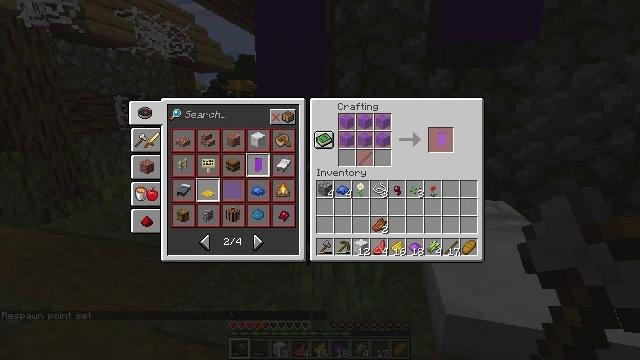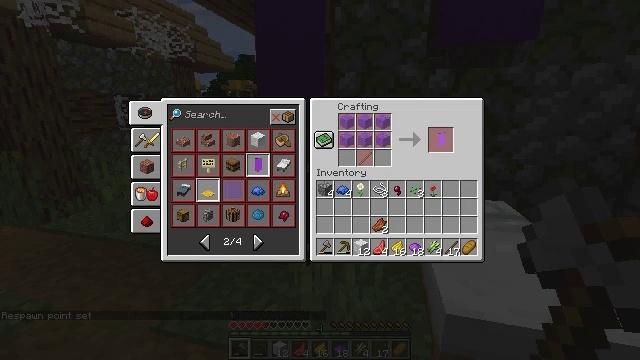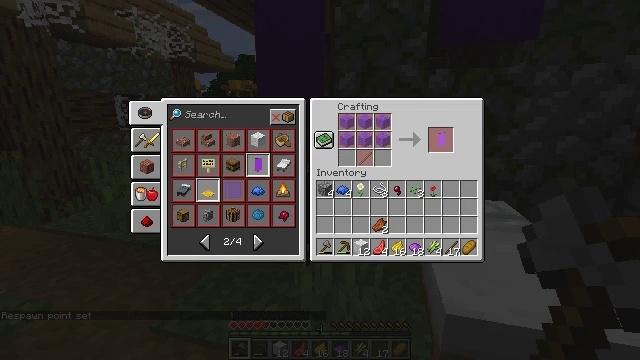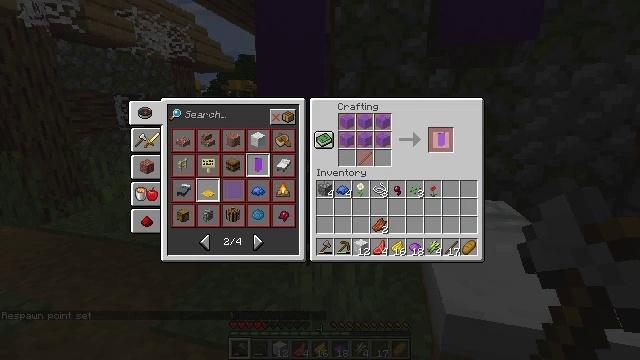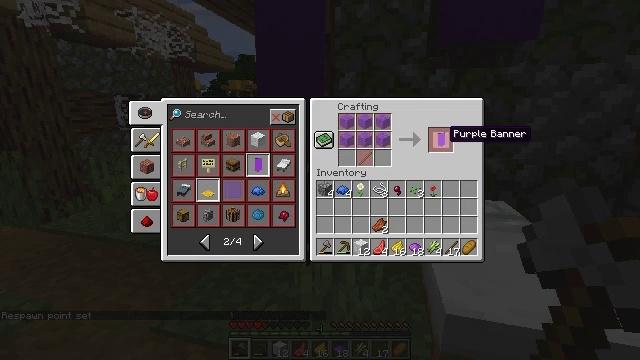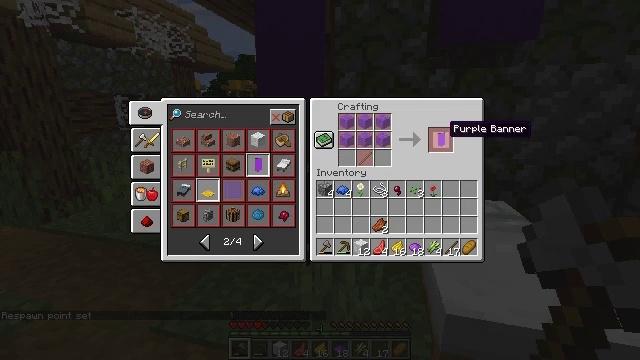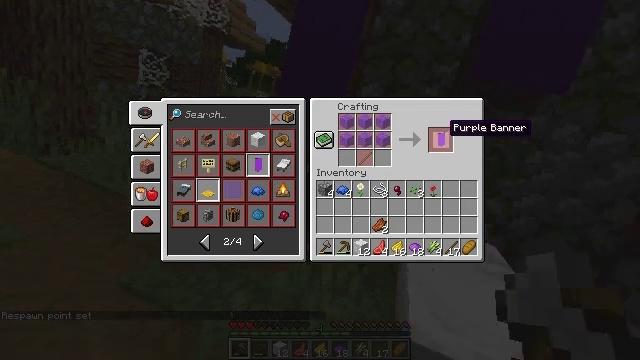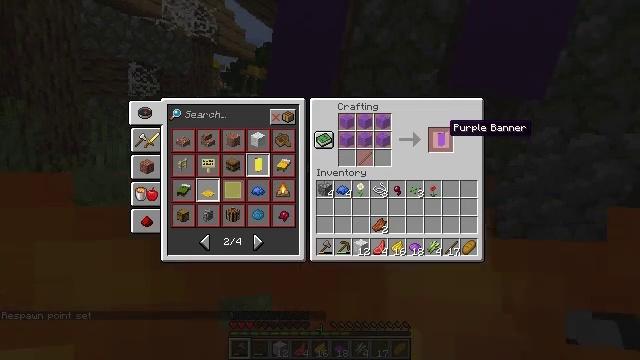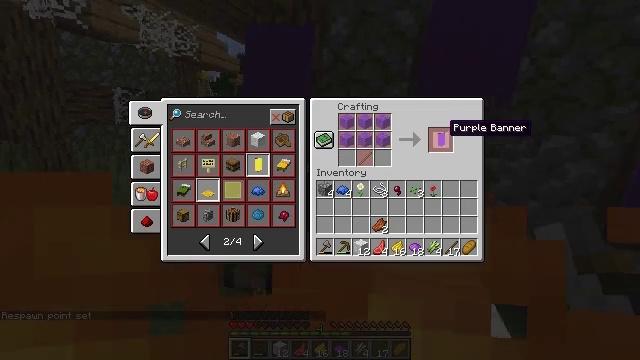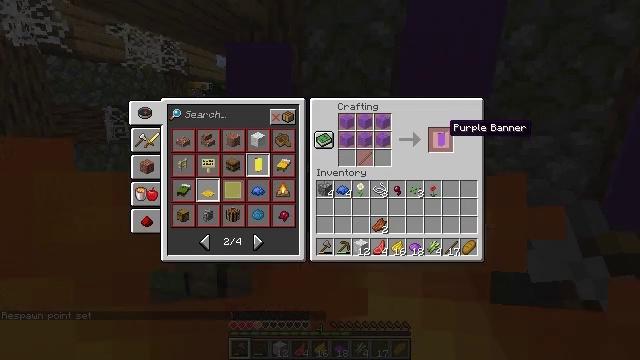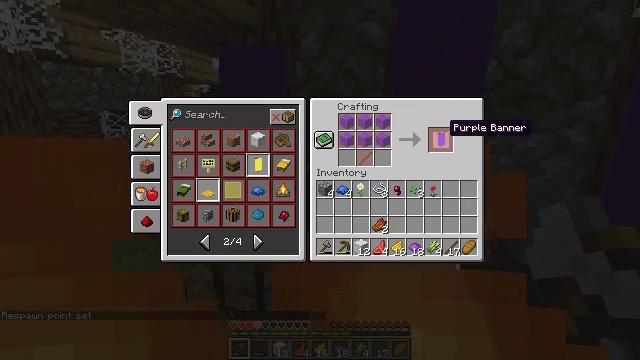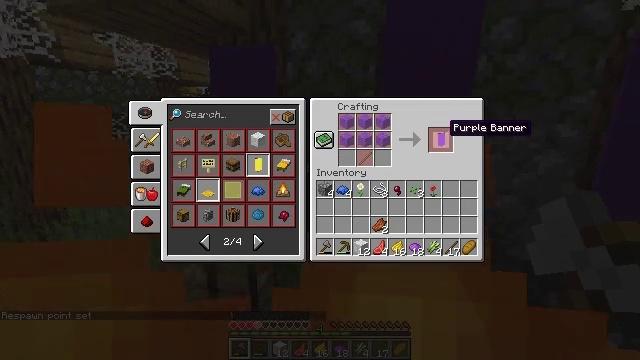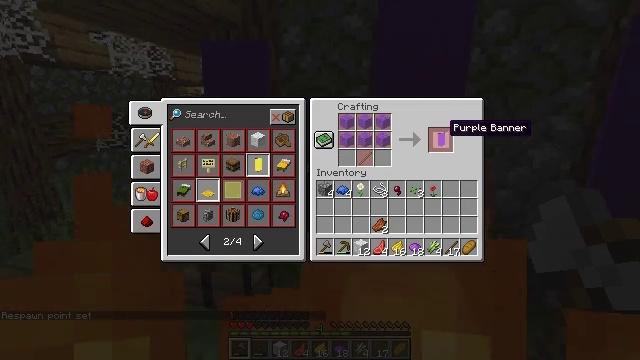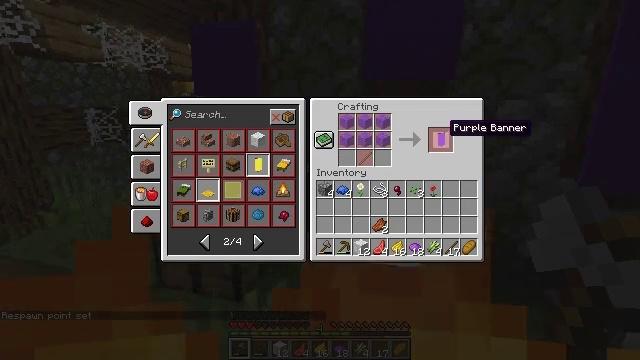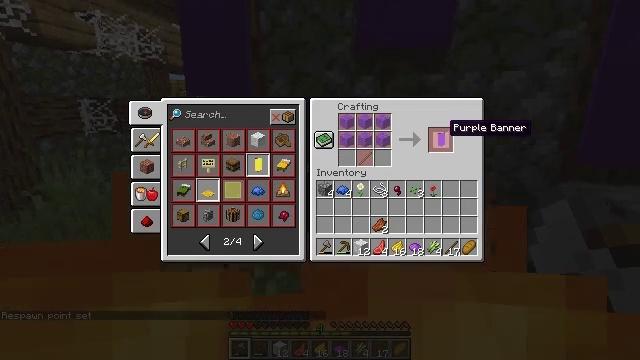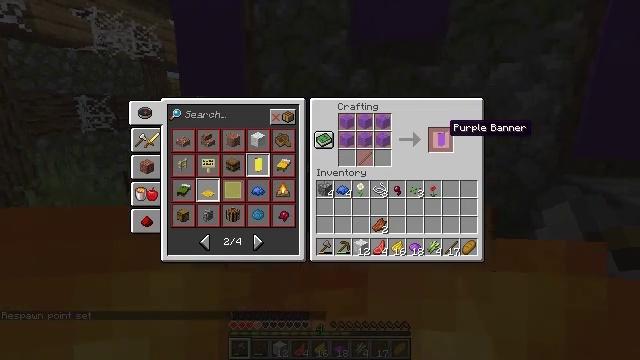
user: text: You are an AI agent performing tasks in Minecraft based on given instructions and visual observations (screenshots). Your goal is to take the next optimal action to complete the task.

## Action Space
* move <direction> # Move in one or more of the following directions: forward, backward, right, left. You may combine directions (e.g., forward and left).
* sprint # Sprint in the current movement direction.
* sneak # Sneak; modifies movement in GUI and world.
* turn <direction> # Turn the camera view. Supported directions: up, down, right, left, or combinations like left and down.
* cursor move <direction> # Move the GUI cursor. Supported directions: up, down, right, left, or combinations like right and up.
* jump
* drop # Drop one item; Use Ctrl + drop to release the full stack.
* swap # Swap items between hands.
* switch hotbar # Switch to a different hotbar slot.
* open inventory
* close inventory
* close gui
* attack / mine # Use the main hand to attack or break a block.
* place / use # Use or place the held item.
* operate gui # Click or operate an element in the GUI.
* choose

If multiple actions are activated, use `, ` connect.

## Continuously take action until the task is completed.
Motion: motion action
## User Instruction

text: Combine wool and purple dye to get purple wool.
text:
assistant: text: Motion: no_op
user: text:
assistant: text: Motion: no_op
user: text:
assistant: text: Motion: no_op
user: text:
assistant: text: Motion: no_op
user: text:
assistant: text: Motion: no_op
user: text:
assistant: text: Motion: no_op
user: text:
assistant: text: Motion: no_op
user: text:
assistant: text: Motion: no_op
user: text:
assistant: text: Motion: no_op
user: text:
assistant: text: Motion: no_op
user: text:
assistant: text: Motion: no_op
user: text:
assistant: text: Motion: no_op
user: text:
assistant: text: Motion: no_op
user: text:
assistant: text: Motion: no_op
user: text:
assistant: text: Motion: no_op
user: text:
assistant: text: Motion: no_op
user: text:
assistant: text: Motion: no_op
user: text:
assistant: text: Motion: close gui
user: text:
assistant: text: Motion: no_op
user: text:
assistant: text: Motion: no_op
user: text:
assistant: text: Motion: no_op
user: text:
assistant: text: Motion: no_op
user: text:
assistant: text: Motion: turn down
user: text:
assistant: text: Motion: turn right and down
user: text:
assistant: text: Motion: turn right and down
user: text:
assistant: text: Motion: turn right and down
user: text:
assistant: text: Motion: turn right
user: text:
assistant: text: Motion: turn right
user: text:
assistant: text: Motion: turn right
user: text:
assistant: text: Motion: switch to hotbar 2